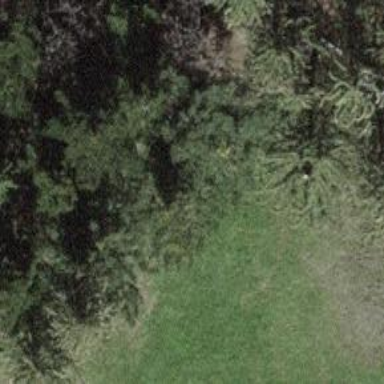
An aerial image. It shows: Path covered with grass.